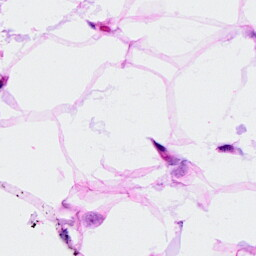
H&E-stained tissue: Breast